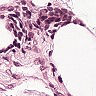
Metastatic tissue present: yes